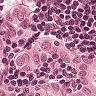
Metastatic tissue present: yes